Question: I've two tables, and (that has a column as ) as follows:

By using as (in a -compliant project), I've obtained entities ad shown <URL>.
I should manage CRUD operations by using -based ().
Both 'OrganizationDAO' and 'OrganizationReferentDAO' extends a 'GenericDAO' Implementation that provides a method as follows:
'''
@Override
public EntityClass create(EntityClass entity) throws IllegalStateException, PersistenceException, ConstraintViolationException
{
entityManager.persist(entity);
entityManager.flush();
return entity;
}
'''
Now, I defined a 'Wrapper' class with the aim to manage that involve the two defined tables:
'''
@Inject private OrganizationDAO organizationDAO;
@Inject private OrganizationReferentDAO organizationReferentDAO;
public final Organization createOrganization(final Organization organization) throws AlreadyExistsException, BadRequestException, DALException {
assert(organization != null);
organizationDAO.create(organization);
},
public final OrganizationReferent createOrganizationReferent(final Long organizationId, final OrganizationReferent organizationReferent) throws ConstraintViolationException, AlreadyExistsException, BadRequestException, DALException {
assert(organizationId != null);
assert(organizationReferent != null);
try {
organizationReferent.setOrganization(organizationDAO.findById(organizationId));
organizationReferentDAO.create(organizationReferent);
} catch (NotFoundException e) {
throw new ConstraintViolationException();
}
}
'''
1. Is this approach right or should I use something different?
2. For the given cardinalities, should I force creations or edit the schema (for instance, changing from (1,*) to (0,*))?
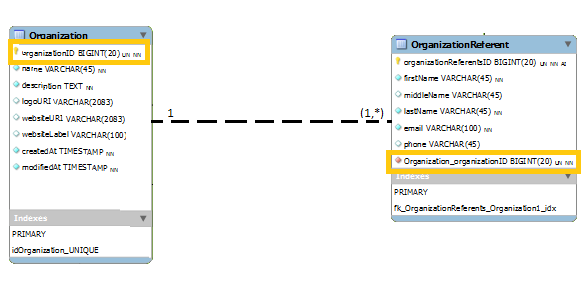
Answer: ad 1)
In my opinion your approach is right. One important thing is how you manage your transactions.
One common pattern is to have service-layer classes that have injected many DAOs and methods in such service class is marked as '@Transactional' but DAO methods are never marked '@Transactional'.
Such service class perform complex operations on different objects - that is why it can operate on different DAOs.
Your Wrapper class looks like such service-layer class.
Second thing is using entityManager.flush() is in such place. Forcing flush after each entityManger.persist() break performace if there are more complicated tasks.
You should skip your flush() call - flush() will be automatically called transaction commit.
ad 2)
I suggest to force creating 1 child record to fit (1,*) requirement...